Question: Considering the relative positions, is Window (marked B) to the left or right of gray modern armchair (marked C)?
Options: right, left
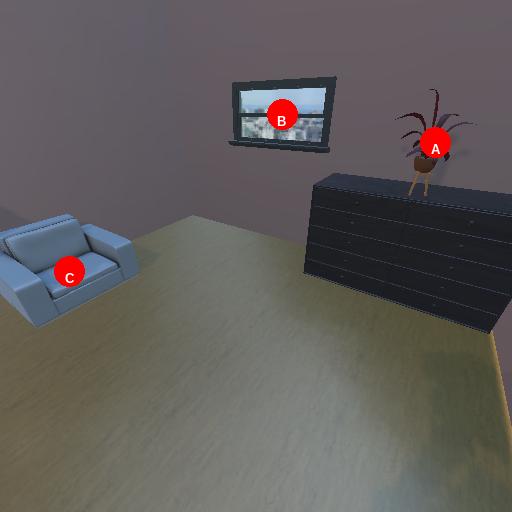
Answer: right